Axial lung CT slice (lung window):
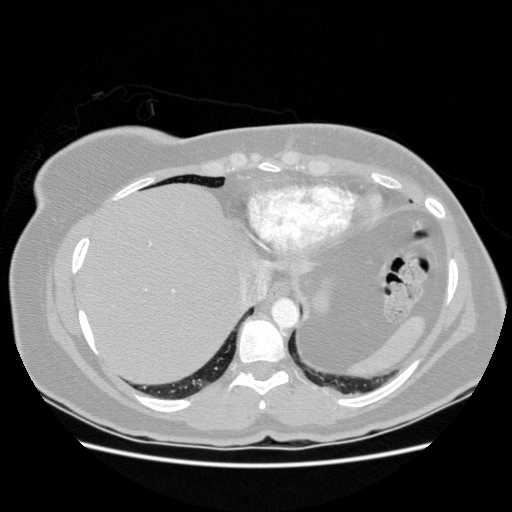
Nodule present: no